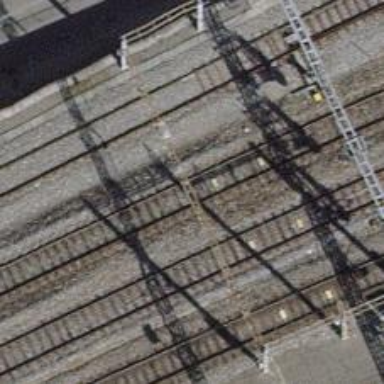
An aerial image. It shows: Railway track with contact line for electrification.